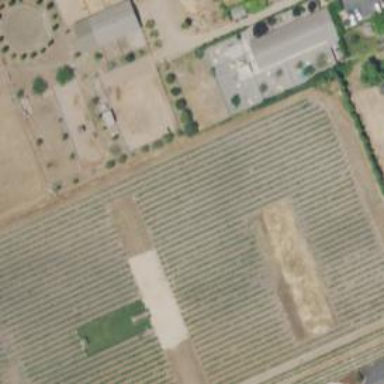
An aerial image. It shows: Vineyard with grape crops.